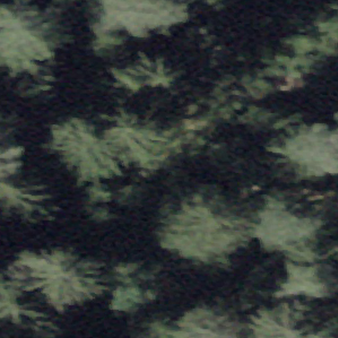
Label: other